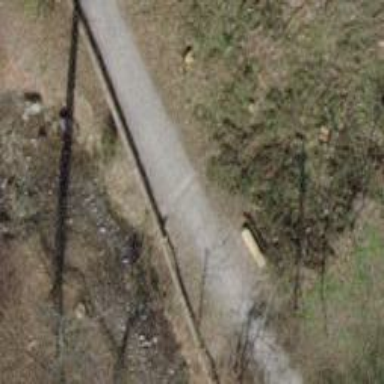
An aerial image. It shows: Bench for seating.